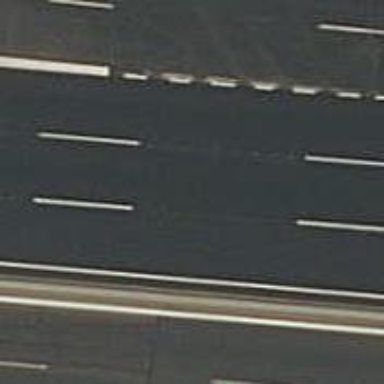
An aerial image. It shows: Motorway junction.